Field crop: tomato
Growth stage: 1
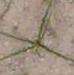
Species: cyperus